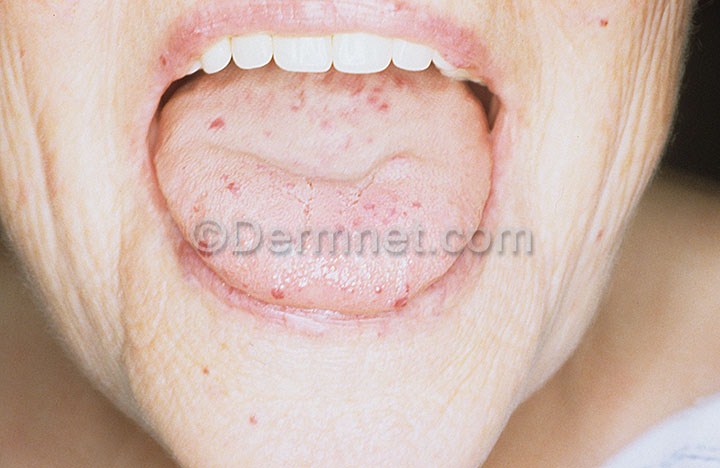
Disease: Vascular Tumors